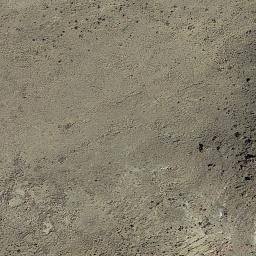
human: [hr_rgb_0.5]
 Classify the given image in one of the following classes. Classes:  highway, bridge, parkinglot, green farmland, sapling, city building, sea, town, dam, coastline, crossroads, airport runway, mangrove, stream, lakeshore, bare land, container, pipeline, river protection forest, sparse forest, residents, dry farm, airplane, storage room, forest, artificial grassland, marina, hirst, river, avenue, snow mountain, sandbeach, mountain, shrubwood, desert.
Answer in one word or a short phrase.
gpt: bare land